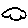
Label: cloud